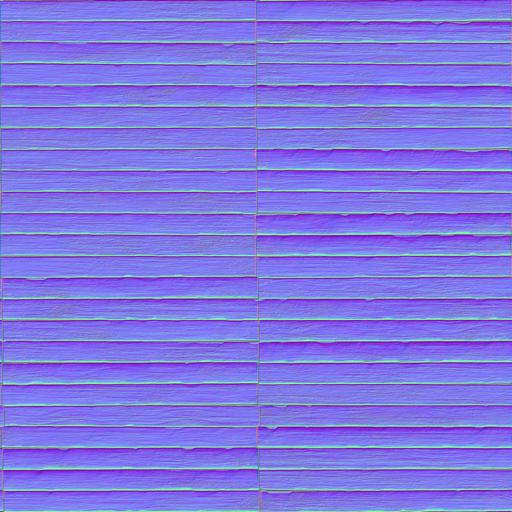
nailed nails planks rough wood wooden